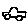
Label: car